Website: walmart
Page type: billing-address
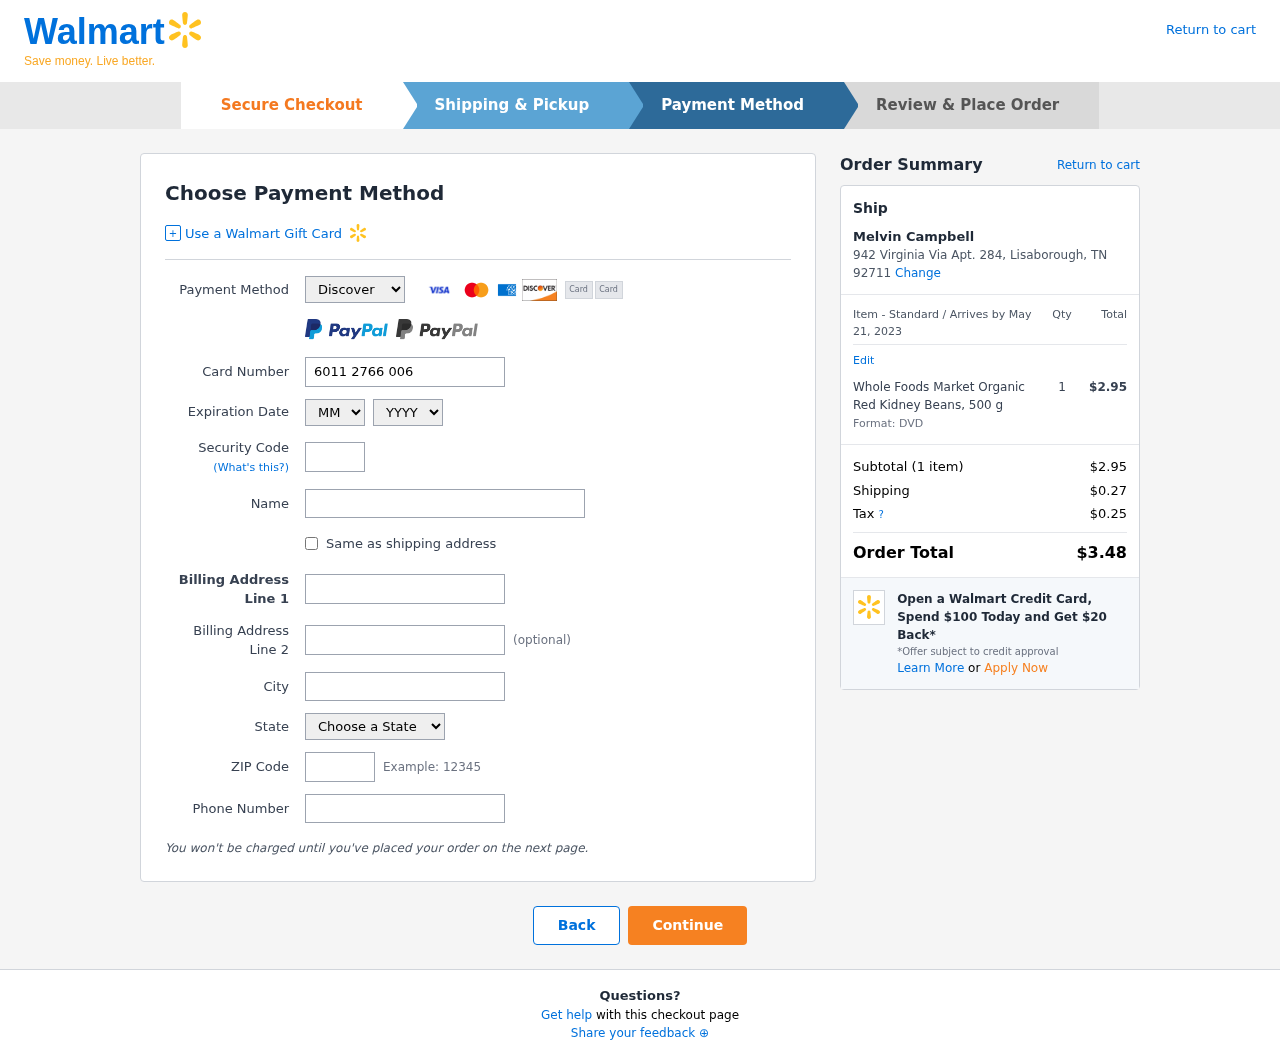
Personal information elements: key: PII_CARD_CVV
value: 198
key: PII_CARD_EXPIRY_MONTH
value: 02
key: PII_CARD_EXPIRY_YEAR
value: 26
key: PII_CARD_NUMBER
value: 6011 2766 0064 2003
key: PII_CARD_TYPE
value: Discover
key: PII_CITY
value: Lisaborough
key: PII_CITY_STATE_ZIP
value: Lisaborough, TN 92711
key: PII_FULLNAME
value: Melvin Campbell
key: PII_PHONE
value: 5587465092
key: PII_POSTCODE
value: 92711
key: PII_STATE
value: Tennessee
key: PII_STREET
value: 942 Virginia Via Apt. 284
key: PII_FULLNAME2
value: Melvin Campbell
Product elements: key: PRODUCT1_NAME
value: Whole Foods Market Organic Red Kidney Beans, 500 g
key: PRODUCT1_PRICE
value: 2.95
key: PRODUCT1_QUANTITY
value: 1
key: PRODUCT1_DESC
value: Format: DVD
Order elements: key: ORDER_DELIVERY_DATE
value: May 21, 2023
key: ORDER_NUM_ITEMS
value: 1
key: ORDER_SUBTOTAL
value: $2.95
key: ORDER_SHIPPING_COST
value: $0.27
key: ORDER_TAX
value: $0.25
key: ORDER_TOTAL
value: $3.48